Question: I am attempting to write a random password generator. I am in the early stages and am running into a few problems. With the below code and screenshot you can see that I get a very predictable string (the string of 2's). Every time I receive a string filled with only one kind of number. How should I edit my code to generate a better password string? (other than including more than just numbers)

'''
private void button1_Click(object sender, EventArgs e)
{
int characters = Convert.ToInt32(comboBox1.SelectedIndex);
string password = "";
for(int i = 0; i <= characters; i++)
{
password = password +charGen();
}
label2.Text = password;
}
private char charGen()
{
Random random = new Random();
char randomNumber = Convert.ToChar( random.Next(48, 57));
return randomNumber;
}
'''
}
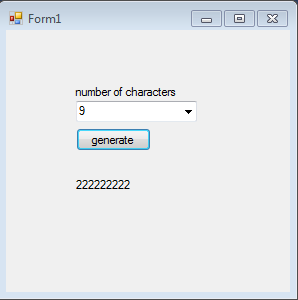
Answer: Just keep the 'random' in the class scope:
'''
Random random = new Random();
private void button1_Click(object sender, EventArgs e)
{
int characters = Convert.ToInt32(comboBox1.SelectedIndex);
string password = "";
for(int i = 0; i <= characters; i++)
{
password = password +charGen();
}
label2.Text = password;
}
private char charGen()
{
char randomNumber = Convert.ToChar( random.Next(48, 57));
return randomNumber;
}
'''
Currently it's seeded to practically the same value each time you call 'charGen'.